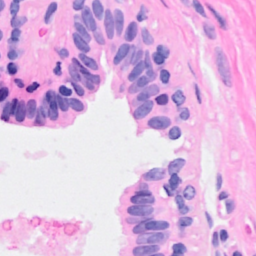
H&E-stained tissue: Breast